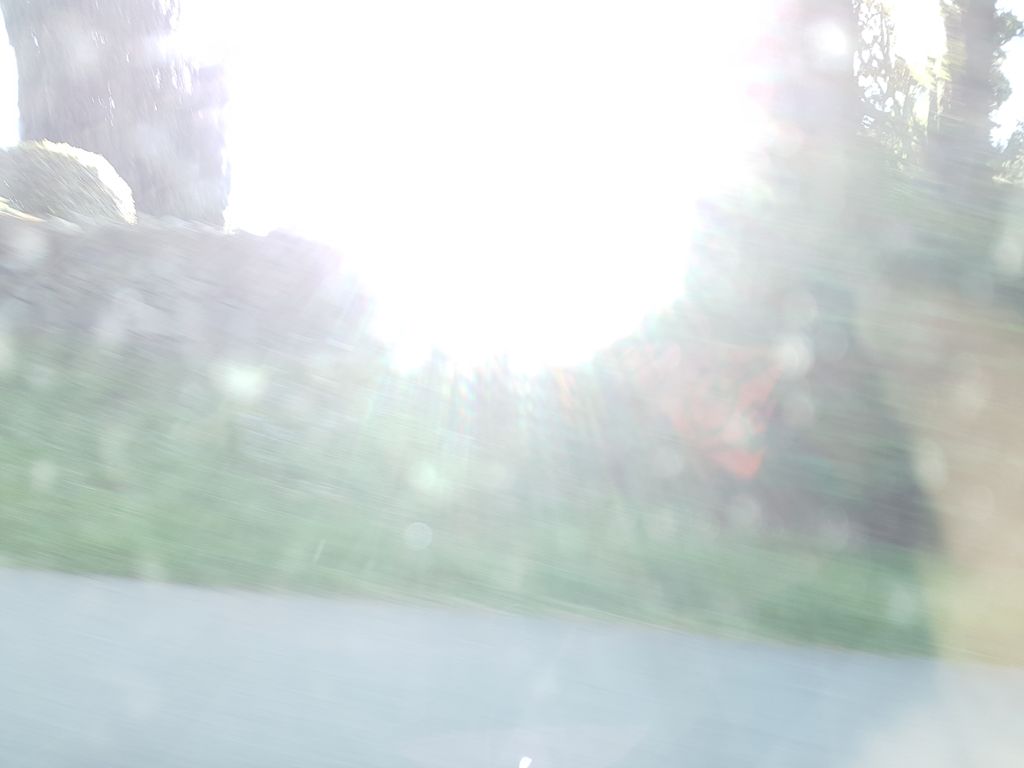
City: victoria